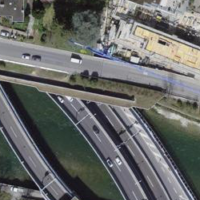
EUNIS habitat code: 57
Species observed at this site:
Aythya ferina